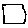
Label: square